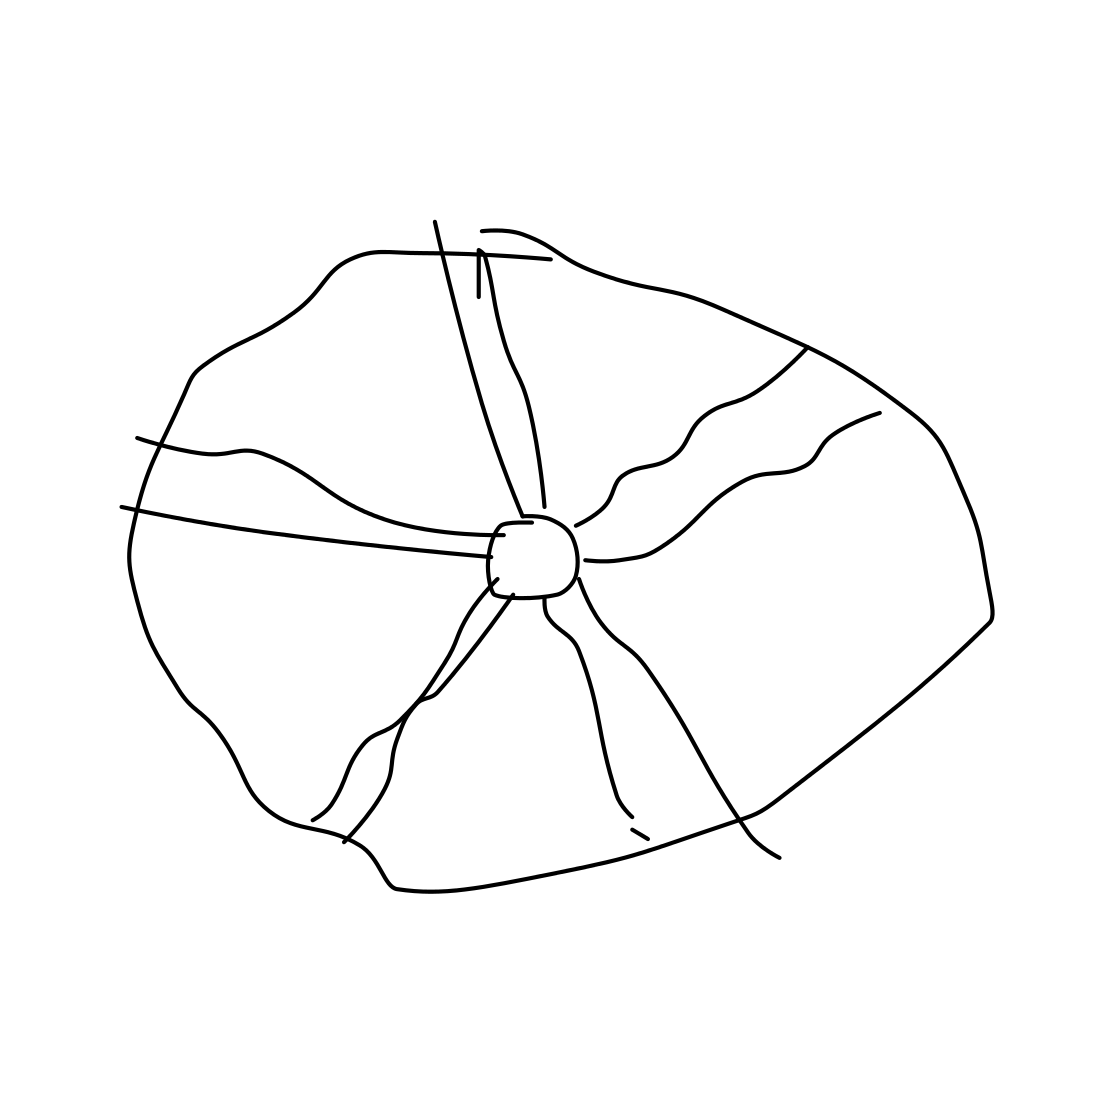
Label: wheel